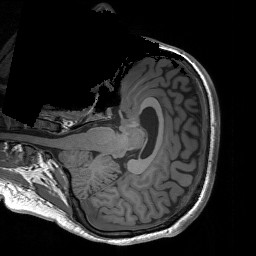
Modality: T1w
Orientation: axial